Question: I'm trying to implement the sine function in Java without using 'Math.sin(x)'. So I'm trying to realize this with the Taylor series. Unfortunately, this code gives the wrong result(s).
If you don't know what the Taylor series is, have a look:

'''
public static double sin(double a) {
double temp = 1;
int denominator = -1;
if(a == Double.NEGATIVE_INFINITY || !(a < Double.POSITIVE_INFINITY)) {
return Double.NaN;
}
if(a != 0) {
for (int i = 0; i <= a; i++) {
denominator += 2;
if(i % 2 == 0) {
temp = temp + (Math.pow(a, denominator) / Factorial.factorial(denominator));
} else {
temp = temp - (Math.pow(a, denominator) / Factorial.factorial(denominator));
}
}
}
return temp;
}
'''
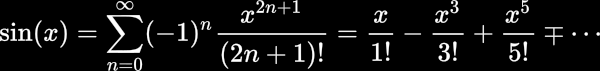
Answer: There are two main issues in your code. First issue is that you are looping 'i' from '0' to 'a'. This means that, if 'a' is a negative value, the 'for' loop does not even start and your result will always be '1.0'. Whereas if 'a' is positive, the loop starts, but it stops after '(int) a' iterations, and it doesn't make much sense, since the Taylor apporximation works fine when iterations n tends to infinity.
Second major issue is you are not making enough controls on the input value 'a'.
As I already said in <URL>
> The real Taylor expansion centered in is:<URL>Note that grows fast as soon as moves away from the center
.Since you are implementing the (Taylor series
centered in 0) and not the general , your function
will give really wrong results when trying to calculate for
big values of .
So before the 'for' loop you must reduce the domain to at least ... better if you reduce it to and take advantage of sine's parity.
'''
public static double sin(double a) {
if (a == Double.NEGATIVE_INFINITY || !(a < Double.POSITIVE_INFINITY)) {
return Double.NaN;
}
// If you can't use Math.PI neither,
// you'll have to create your own PI
final double PI = 3.14159265358979323846;
// Fix the domain for a...
// Sine is a periodic function with period = 2*PI
a %= 2 * PI;
// Any negative angle can be brought back
// to it's equivalent positive angle
if (a < 0) {
a = 2 * PI - a;
}
// Also sine is an odd function...
// let's take advantage of it.
int sign = 1;
if (a > PI) {
a -= PI;
sign = -1;
}
// Now a is in range [0, pi].
// Calculate sin(a)
// Set precision to fit your needs.
// Note that 171! > Double.MAX_VALUE, so
// don't set PRECISION to anything greater
// than 84 unless you are sure your
// Factorial.factorial() can handle it
final int PRECISION = 50;
double temp = 0;
for (int i = 0; i <= PRECISION; i++) {
temp += Math.pow(-1, i) * (Math.pow(a, 2 * i + 1) / Factorial.factorial(2 * i + 1));
}
return sign * temp;
}
'''